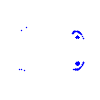
Particle: electron